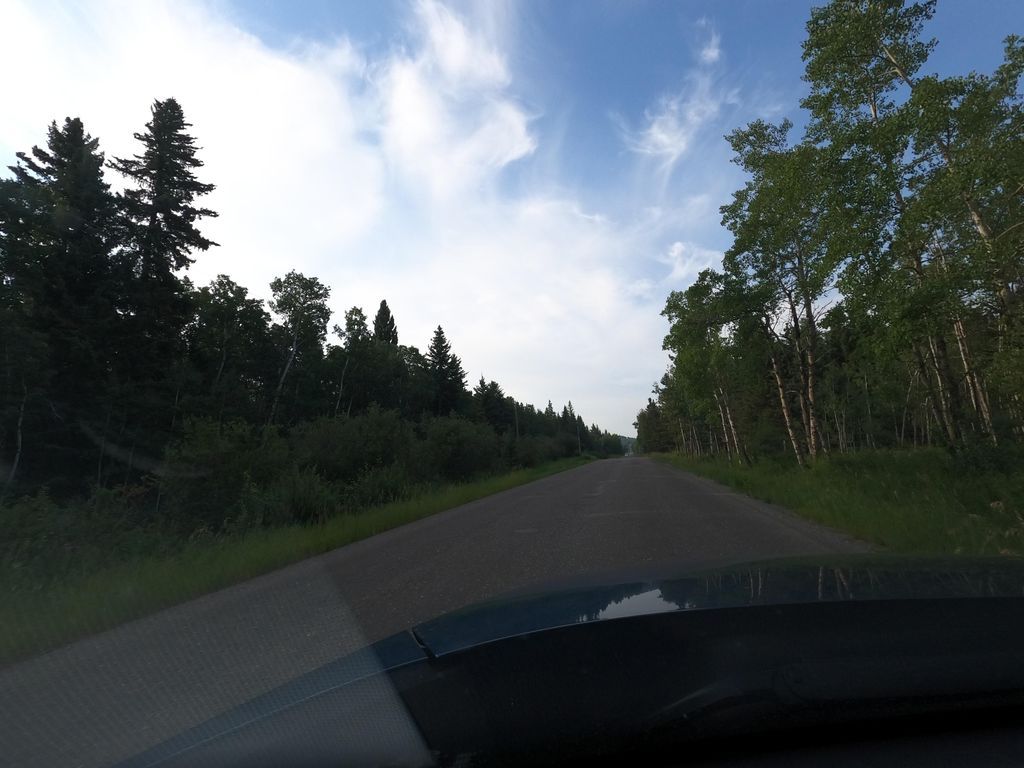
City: calgary